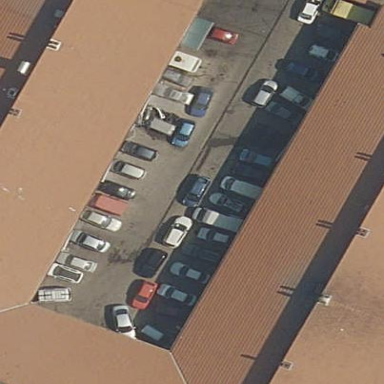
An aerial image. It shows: Industrial building.